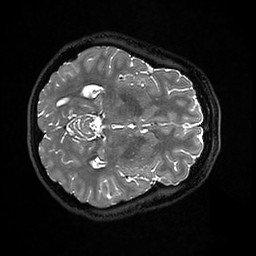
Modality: T2w
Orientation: axial
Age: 29
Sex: female
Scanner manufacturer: ge
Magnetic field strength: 3 T
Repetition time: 3.202 s
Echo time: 0.06609 s